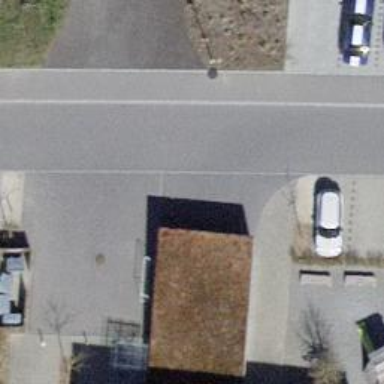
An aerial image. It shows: Parking entrance.